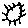
Label: sun